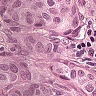
Metastatic tissue present: yes